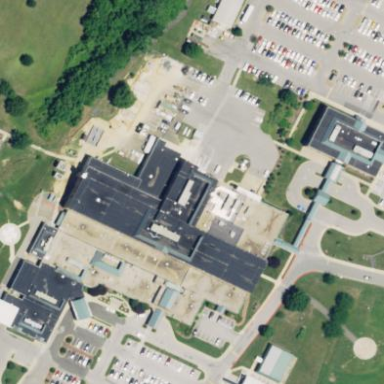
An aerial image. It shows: Hospital providing healthcare services.